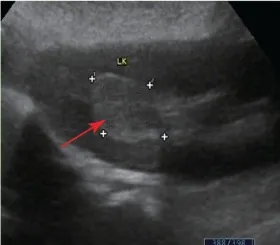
Color Doppler ultrasound before and after immunotherapy. (A) Before immunotherapy. Color Doppler ultrasound showed a space-occupying lesion in the upper calyx of the left kidney, approximately 33 mmx24 mm.
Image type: radiology (ultrasound)